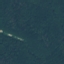
Land use / land cover class: Forest